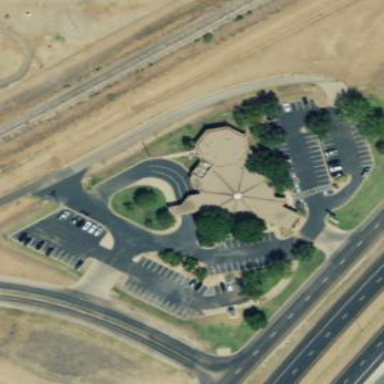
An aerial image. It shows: Bank building.